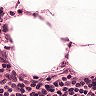
Metastatic tissue present: no